Interaction volume radius: 5 \u00c5
Interaction volume height: 25 \u00c5
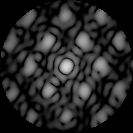
Disorder parameter: 0.3309